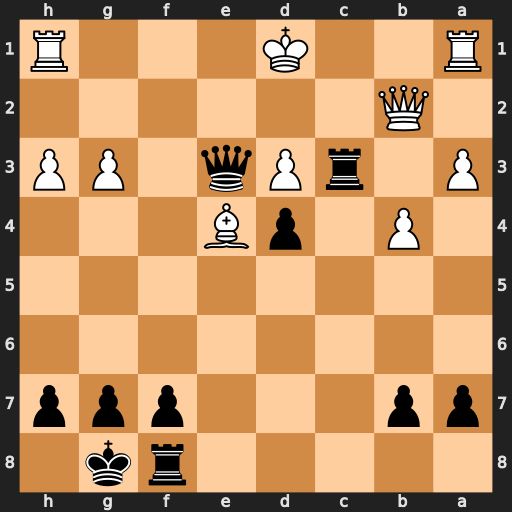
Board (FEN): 5rk1/pp3ppp/8/8/1P1pB3/P1rPq1PP/1Q6/R2K3R
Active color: b
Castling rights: -
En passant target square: -
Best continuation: Re8 Qe2 Rxe4 dxe4 Rd3+ Ke1 Qxg3+ Qf2 Re3+ Kf1 Rf3